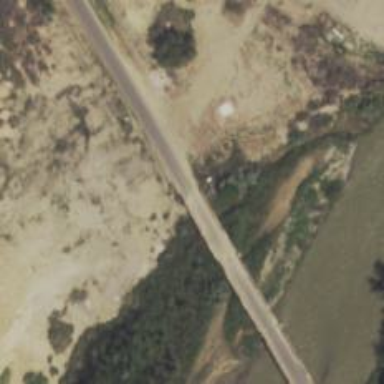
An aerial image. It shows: Unclassified road with bridge.